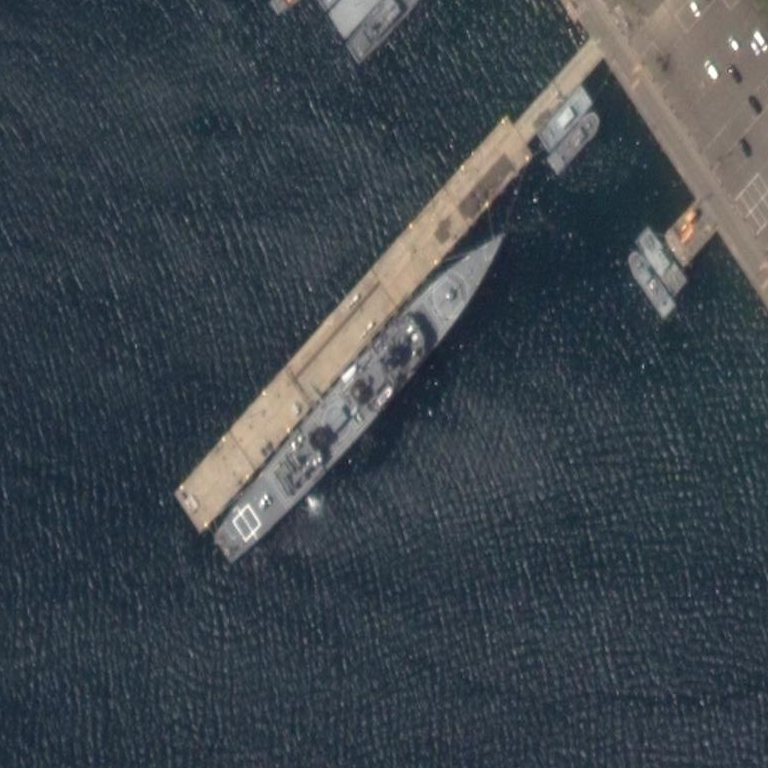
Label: Arleigh_Burke-class_destroyer